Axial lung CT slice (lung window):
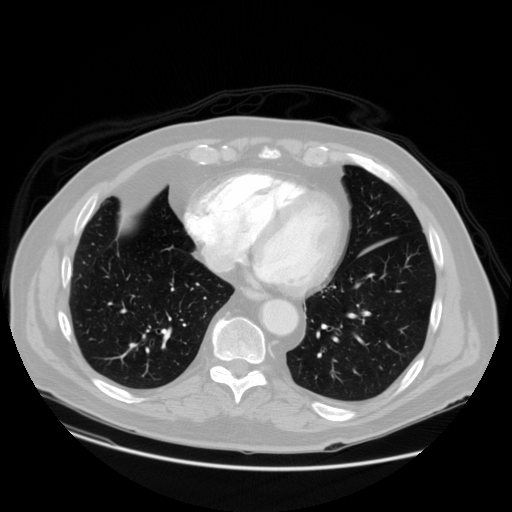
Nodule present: no